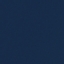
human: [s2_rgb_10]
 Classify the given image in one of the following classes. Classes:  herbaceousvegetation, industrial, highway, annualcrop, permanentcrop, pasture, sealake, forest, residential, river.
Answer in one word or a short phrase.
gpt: SeaLake